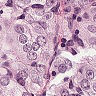
Metastatic tissue present: yes